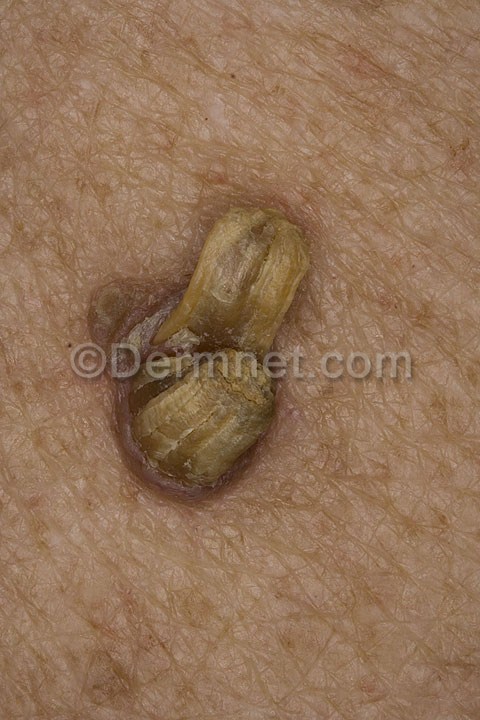
Disease: Actinic Keratosis Basal Cell Carcinoma and other Malignant Lesions